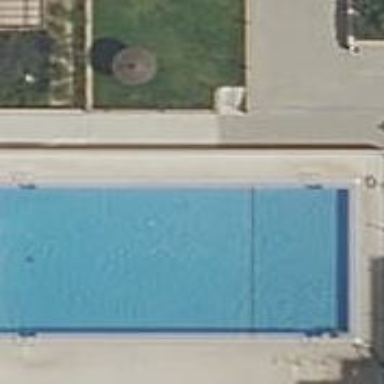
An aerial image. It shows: Swimming pool located in leisure land.